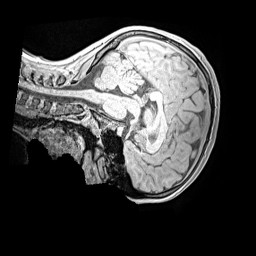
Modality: MP2RAGE
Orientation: sagittal
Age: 13
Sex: male
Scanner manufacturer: siemens
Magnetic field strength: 3 T
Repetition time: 4 s
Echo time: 0.00299 s